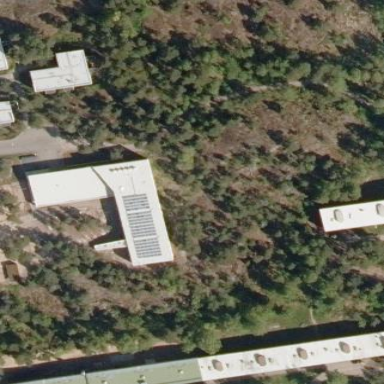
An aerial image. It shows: Kindergarten building.